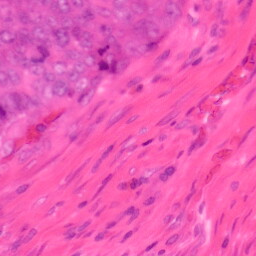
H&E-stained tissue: Colon